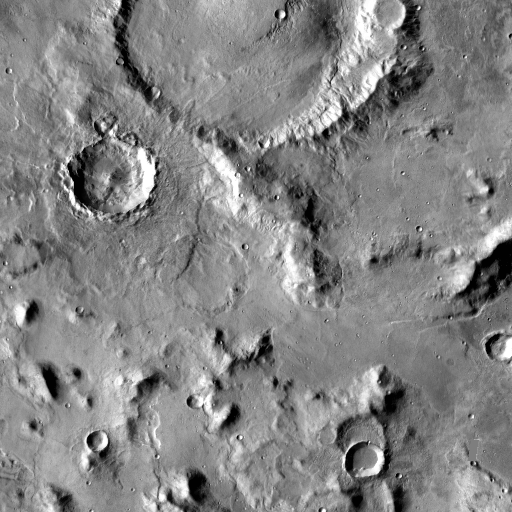
Crater classes present: Background, Other, Layered, Buried